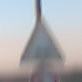
Verkehrszeichen: UnebeneFahrbahn
Zusatzzeichen unten: UeberholverbotKraftfahrzeuge
Umgebung: Outdoor, Nature
Tageszeit: SunriseSunset
Wetter: Clear
Licht: Natural
Jahreszeit: NotSpecified
Kontrast: LowContrast